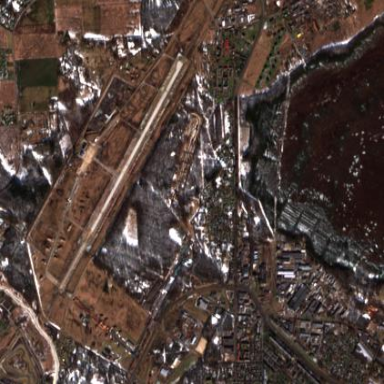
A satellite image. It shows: Public aerodrome or airport.